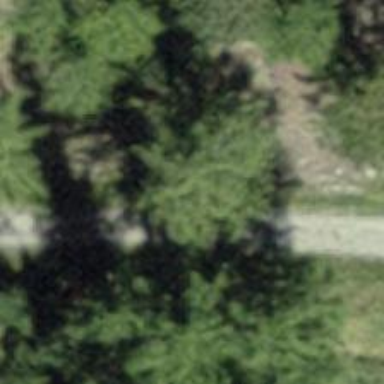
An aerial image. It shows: Unpaved track for downhill biking. The track is of grade 3 difficulty level and is considered advanced.